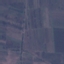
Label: PermanentCrop